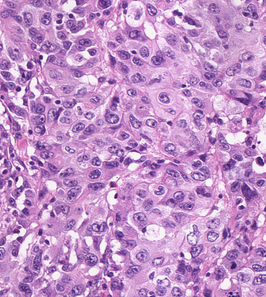
Tumor epithelial tissue: yes
Tumor-associated stroma tissue: no
Normal tissue: no